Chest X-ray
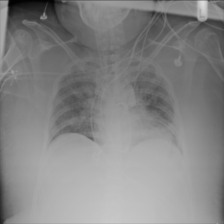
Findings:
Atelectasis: positive
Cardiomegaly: negative
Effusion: negative
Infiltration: negative
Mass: negative
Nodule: negative
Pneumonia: negative
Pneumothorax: negative
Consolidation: negative
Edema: negative
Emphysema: negative
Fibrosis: negative
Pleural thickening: negative
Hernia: negative